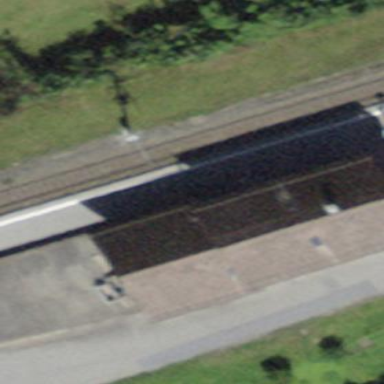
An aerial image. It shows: Transportation building.